Question:
By default, gnuplot aligns keys on right. Since I'm putting the legend on the top right section, I'd like to align them on left.
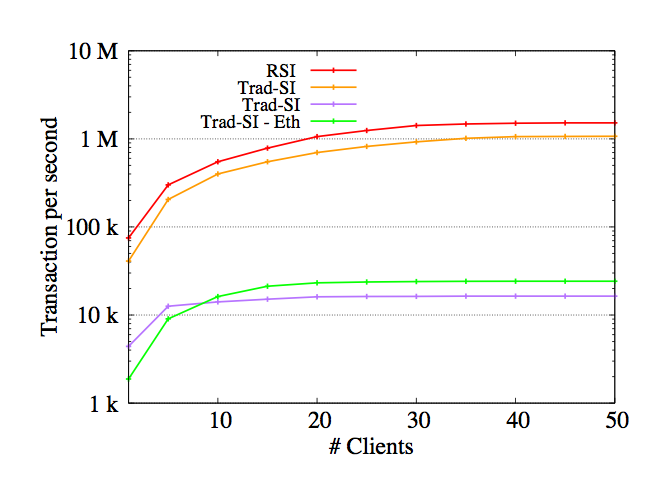
Answer: You can use the 'Left' keyword to the 'set key' command:
'''
set key Left
'''
Type '? key' at the gnuplot command line for more details on messing with the key.